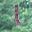
Label: 1